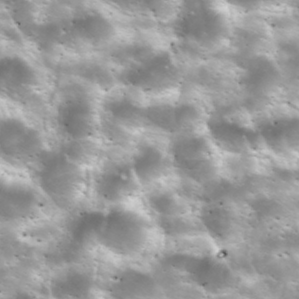
Label: non_frost